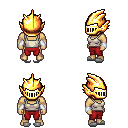
a pixel art fantasy rpg character, male body template, human, tanned skin, white pirate shirt, red pants, red parted hairstyle, gold helm, white cloth bracers, white slippers, four views (front, back, left, right), 2x2 character sprite sheet, small pixel art, hard edges, no anti-aliasing